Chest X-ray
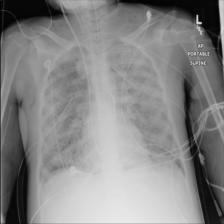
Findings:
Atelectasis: negative
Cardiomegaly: negative
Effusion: negative
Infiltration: negative
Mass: negative
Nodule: negative
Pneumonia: negative
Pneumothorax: negative
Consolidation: negative
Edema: negative
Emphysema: positive
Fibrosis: negative
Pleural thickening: negative
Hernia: negative